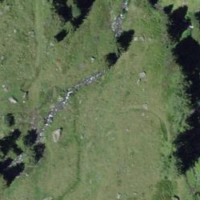
EUNIS habitat code: 26
Species observed at this site:
Erebia euryale